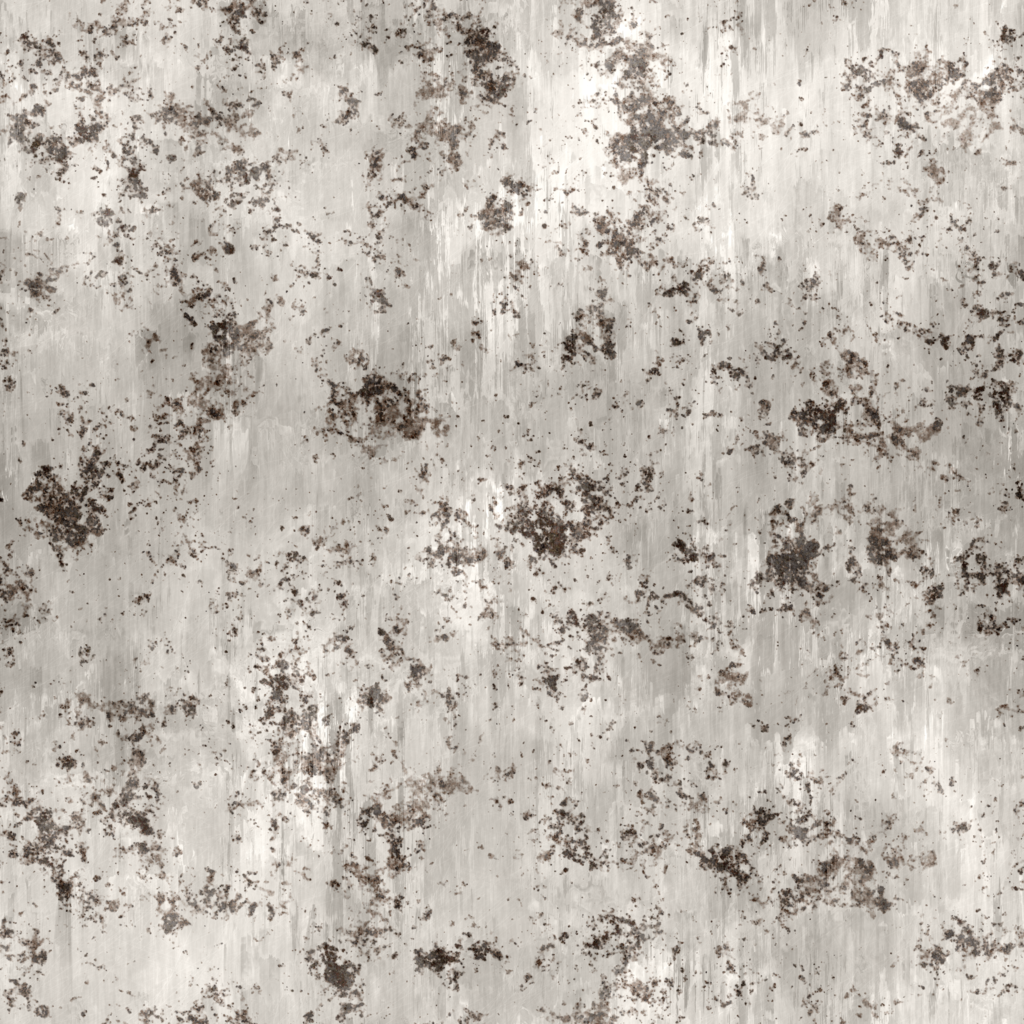
Texture map type: Color